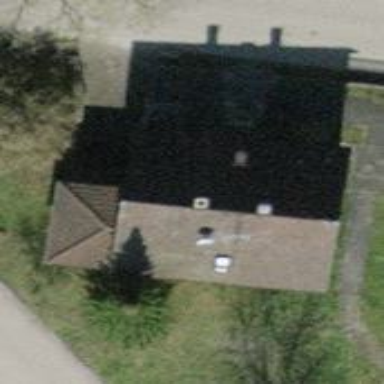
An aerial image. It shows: Gabled roofed house.